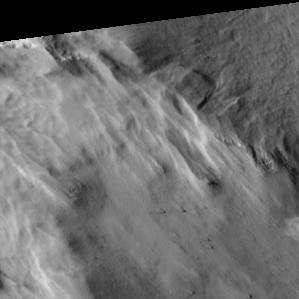
Label: non_frost